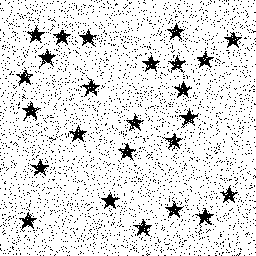
Squares: 0
Triangles: 0
Stars: 25
Total shapes: 25